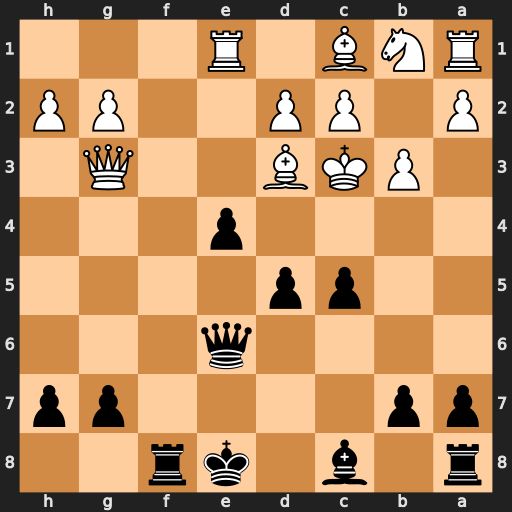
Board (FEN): r1b1kr2/pp4pp/4q3/2pp4/4p3/1PKB2Q1/P1PP2PP/RNB1R3
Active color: b
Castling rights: q
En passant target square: -
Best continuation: Qf6+ Qe5+ Qxe5#